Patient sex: F
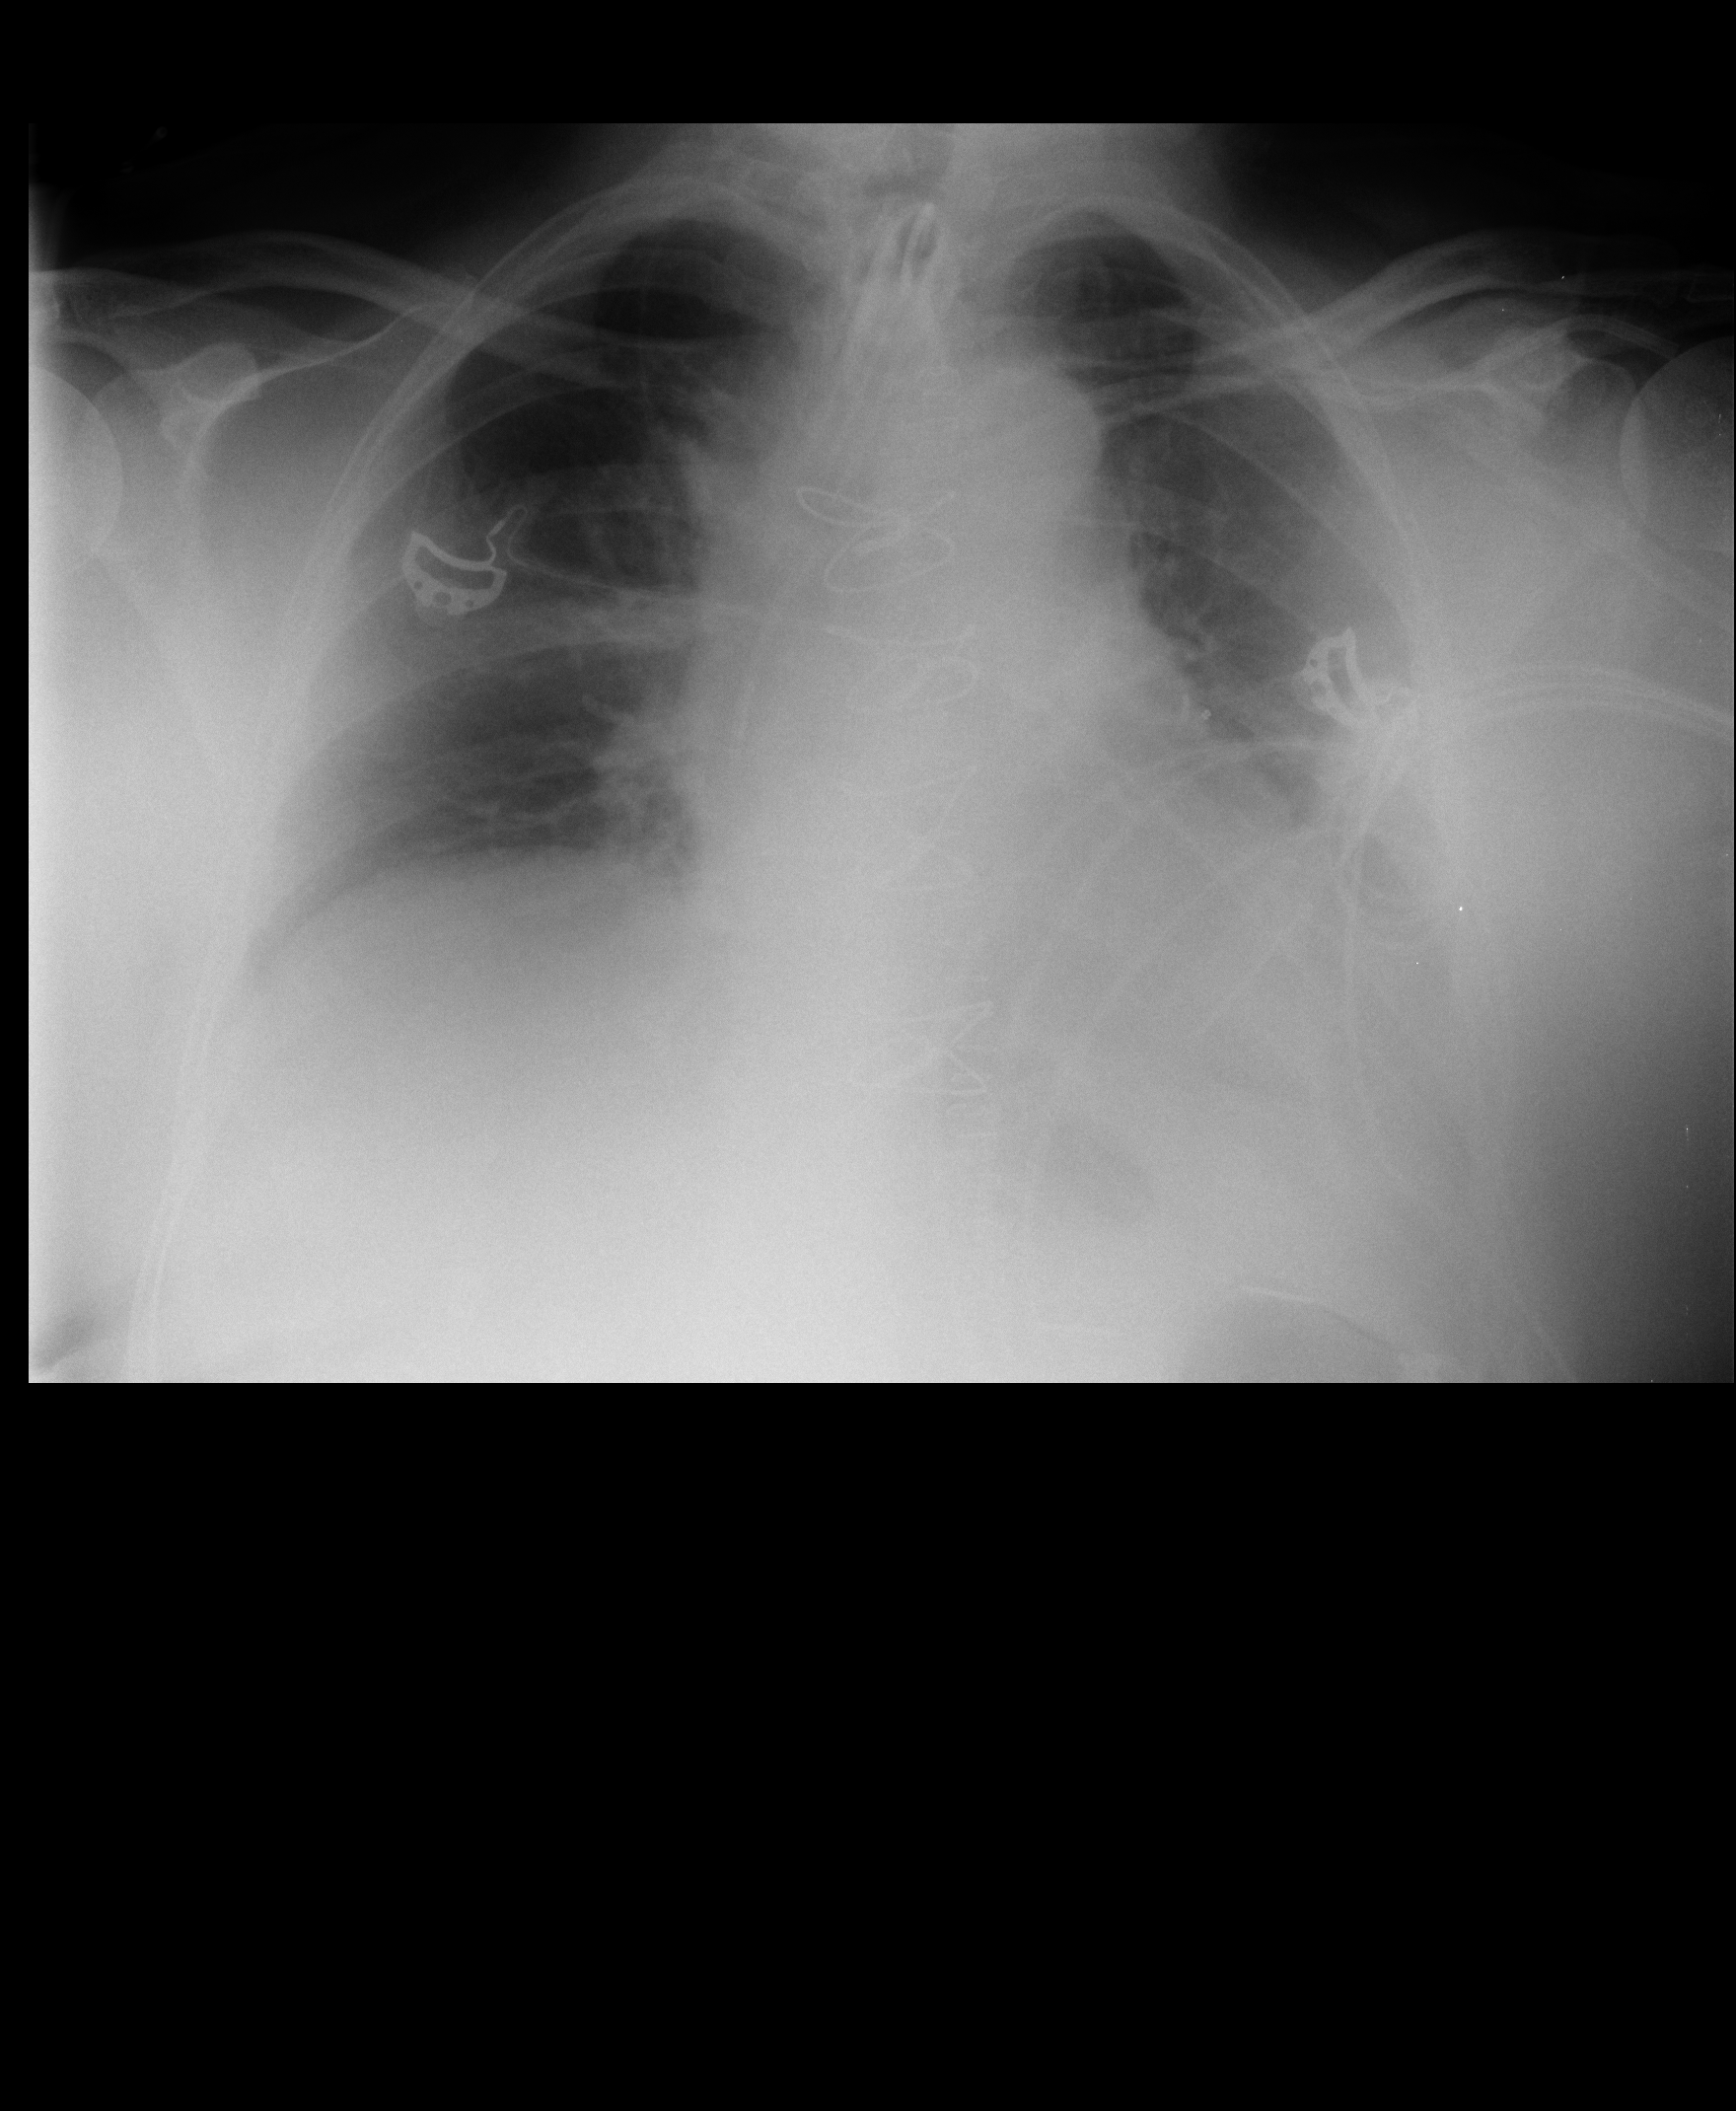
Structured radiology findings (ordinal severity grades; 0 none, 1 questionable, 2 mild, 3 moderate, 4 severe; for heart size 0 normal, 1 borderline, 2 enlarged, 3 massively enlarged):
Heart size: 2
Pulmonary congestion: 2
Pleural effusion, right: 1
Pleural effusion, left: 2
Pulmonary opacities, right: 1
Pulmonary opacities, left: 1
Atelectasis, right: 2
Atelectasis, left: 2